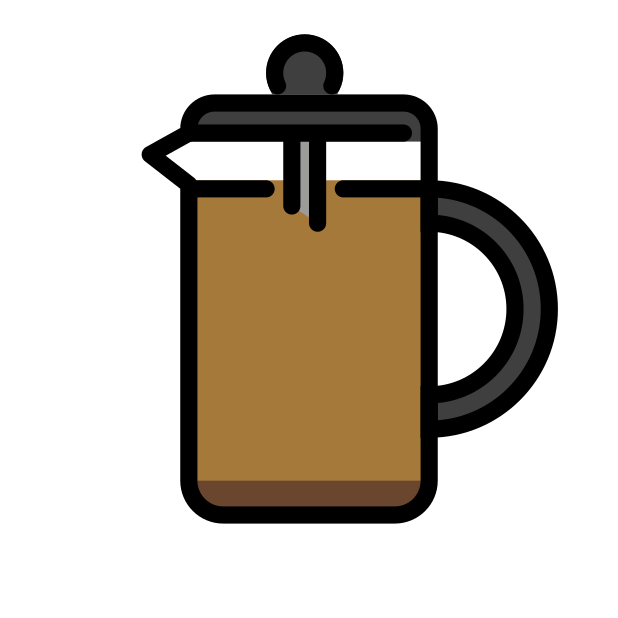
french press